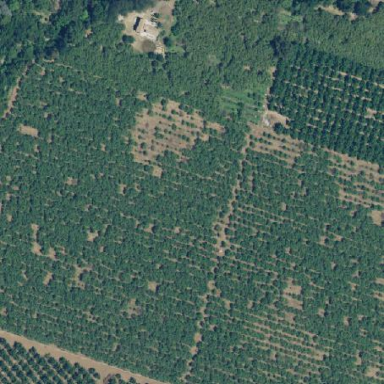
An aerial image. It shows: Orchard.